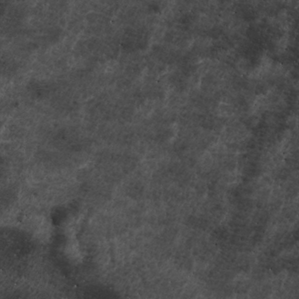
Label: non_frost